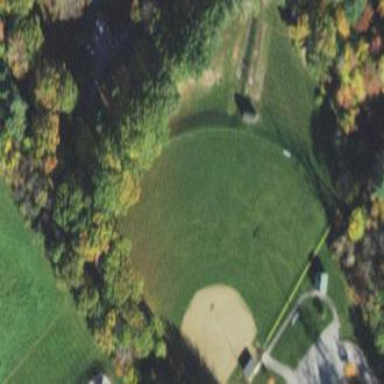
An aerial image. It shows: Softball pitch for baseball enthusiasts.